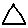
Label: triangle